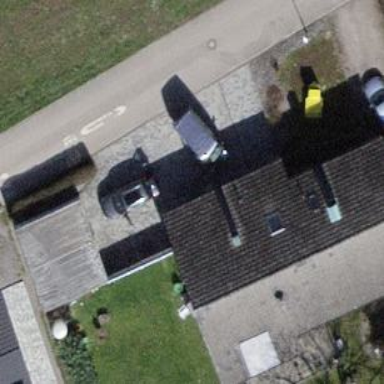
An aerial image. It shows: Detached building with gabled roof.